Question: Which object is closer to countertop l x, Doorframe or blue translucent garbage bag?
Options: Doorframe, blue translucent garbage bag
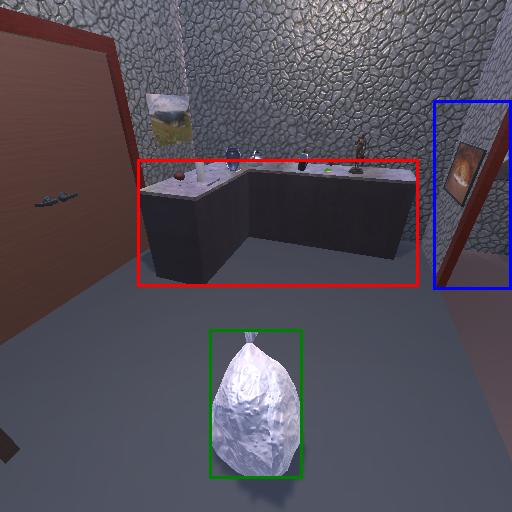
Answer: Doorframe